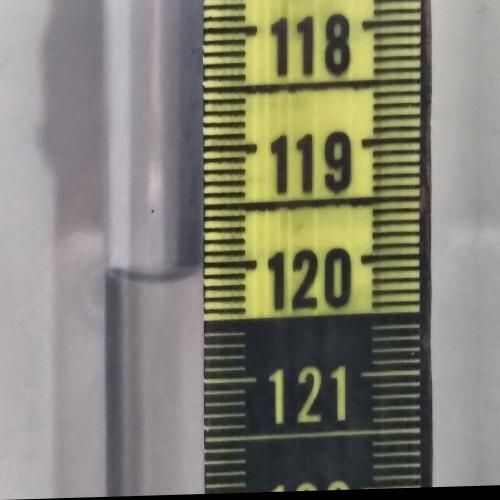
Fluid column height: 120.1 cm